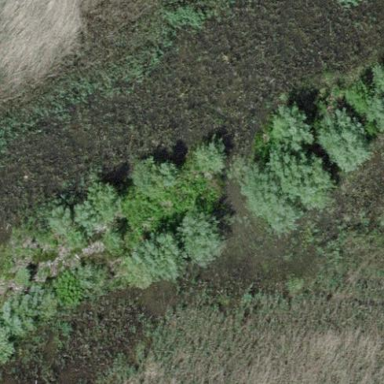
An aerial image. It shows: Swampy wetland area.